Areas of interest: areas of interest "JinHongQiao Business Plaza"
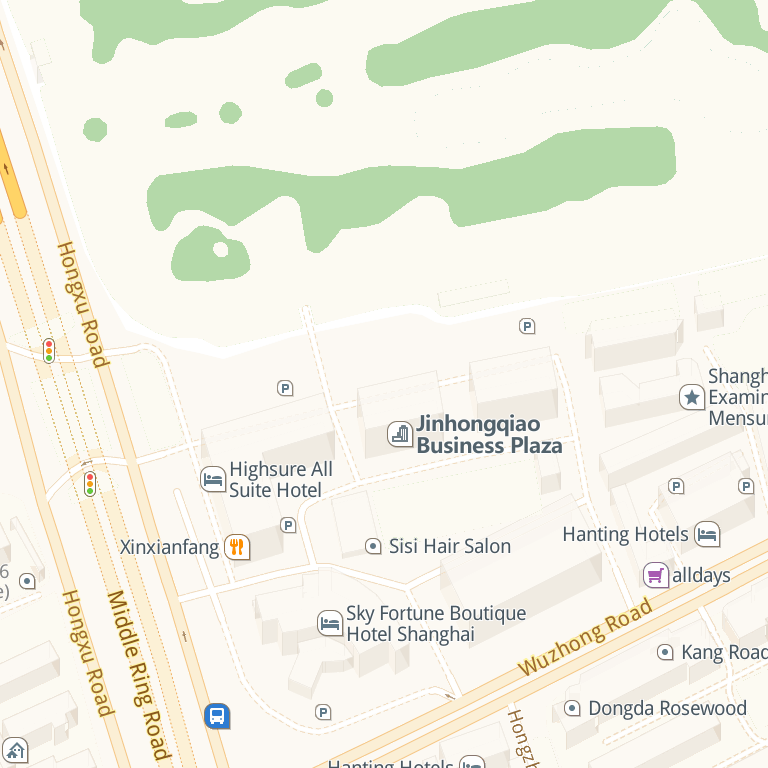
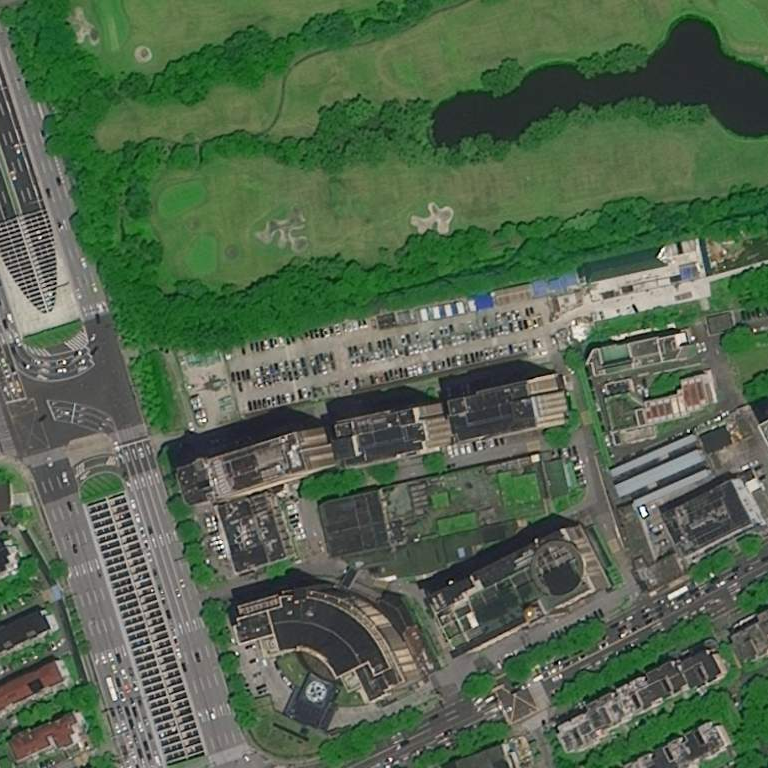